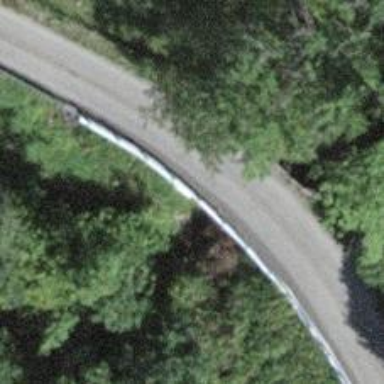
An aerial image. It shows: Guard rail as barrier.